Field crop: maize
Growth stage: 2
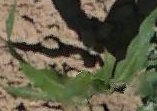
Species: maize